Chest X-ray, PA view. Patient: 34 years old, sex F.
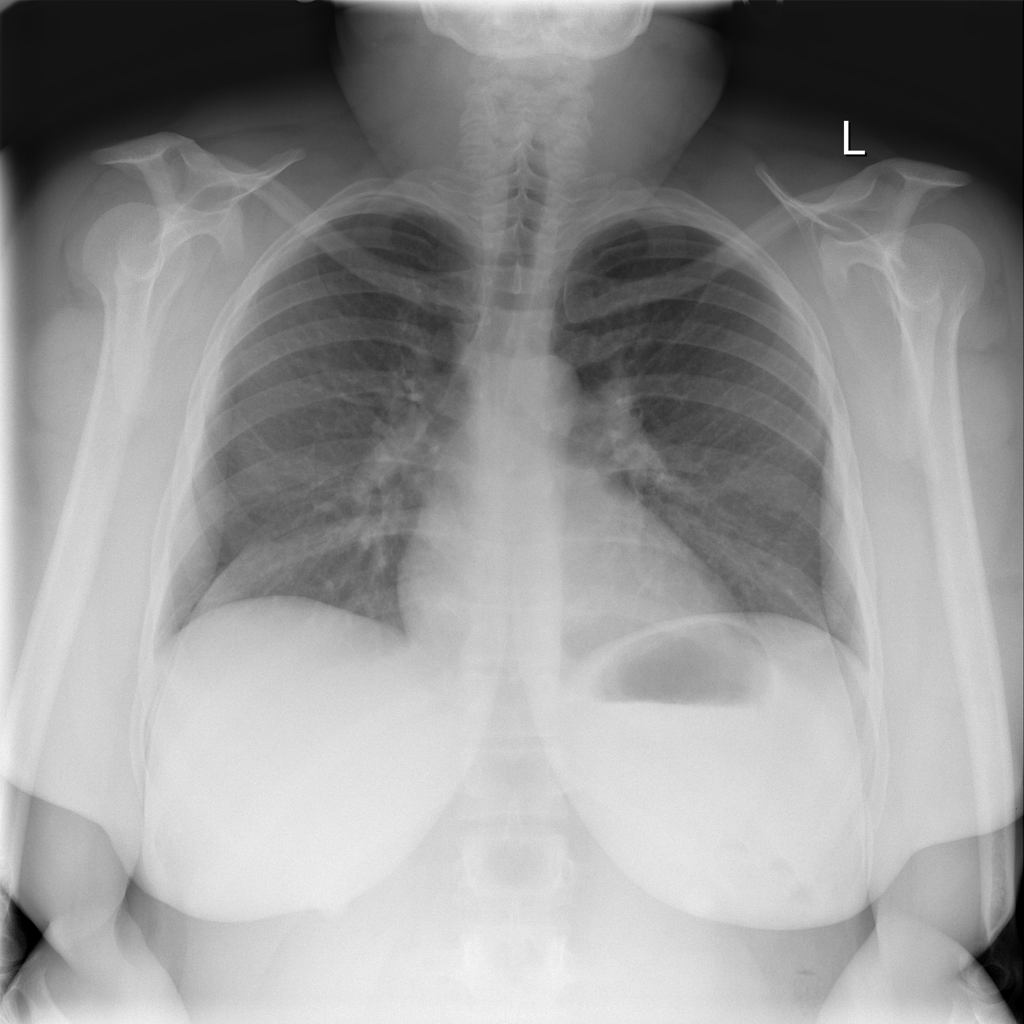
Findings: No Finding